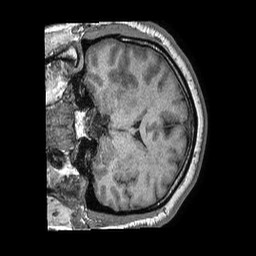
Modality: T1w
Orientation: coronal
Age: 56
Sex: male
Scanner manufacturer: philips
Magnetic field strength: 1.5 T
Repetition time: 0.007546 s
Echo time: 0.003426 s